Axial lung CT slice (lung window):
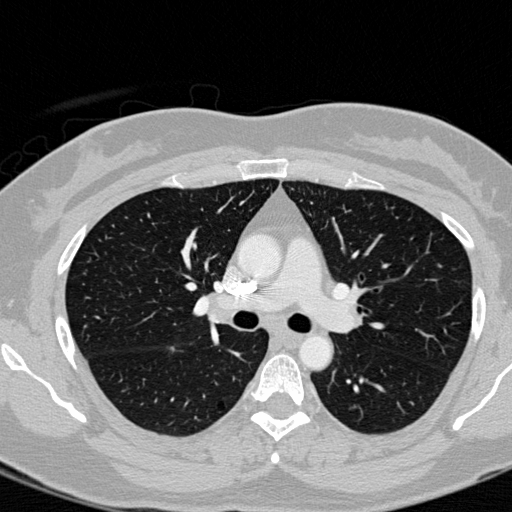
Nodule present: no